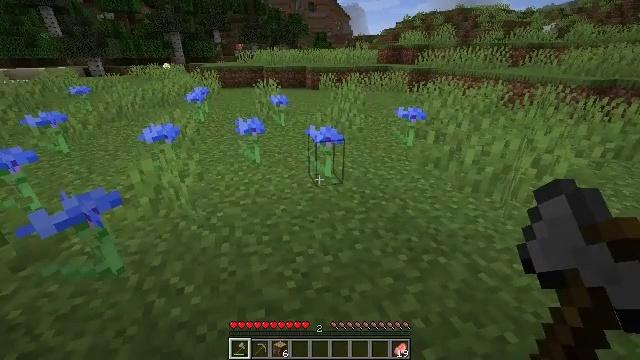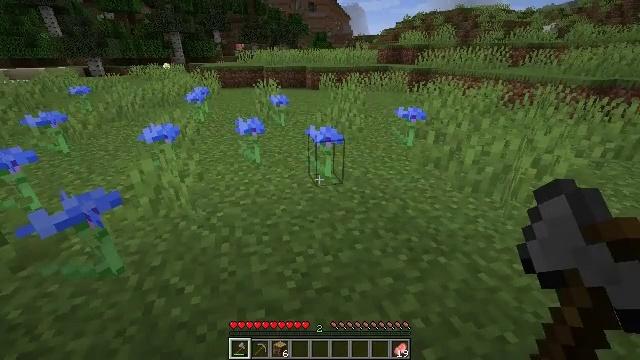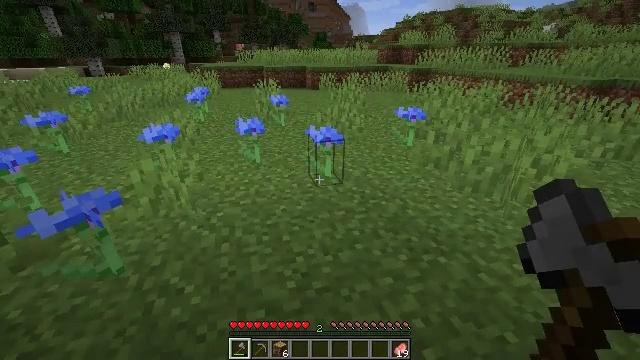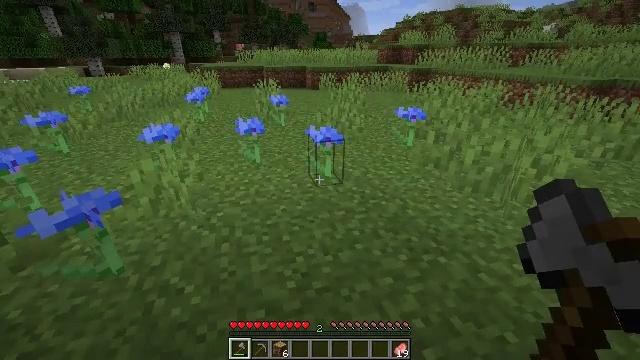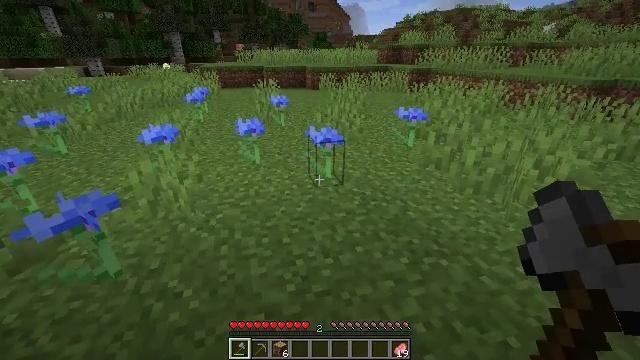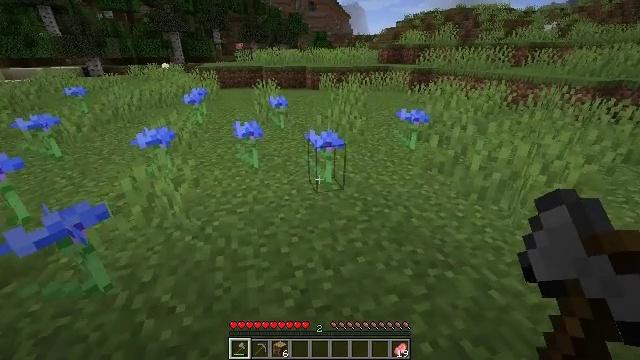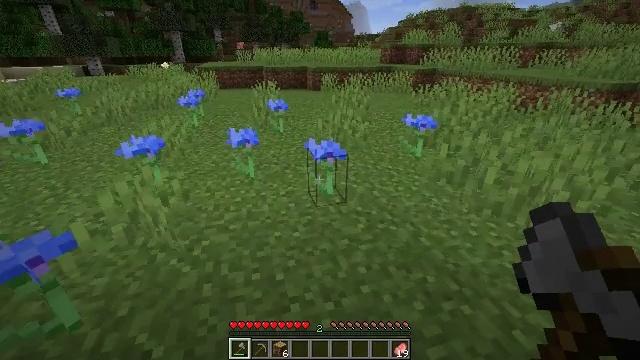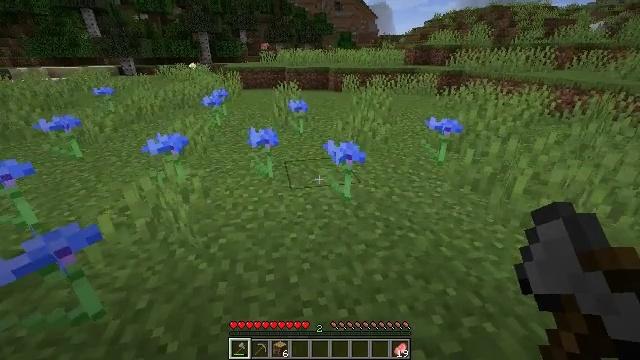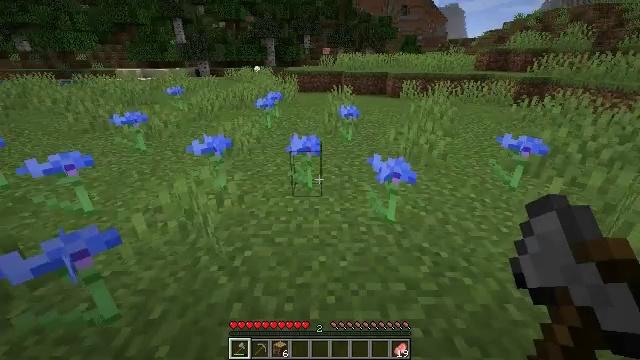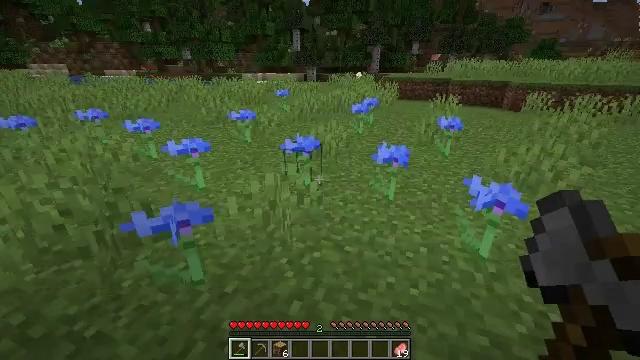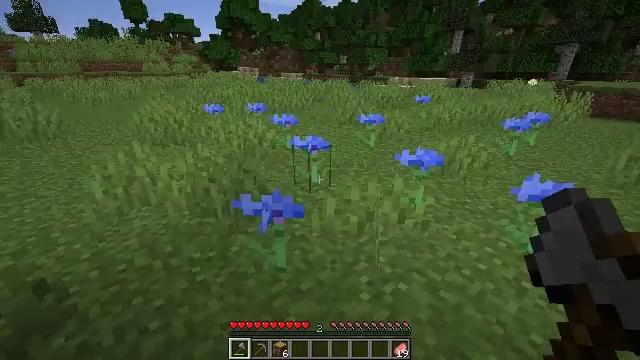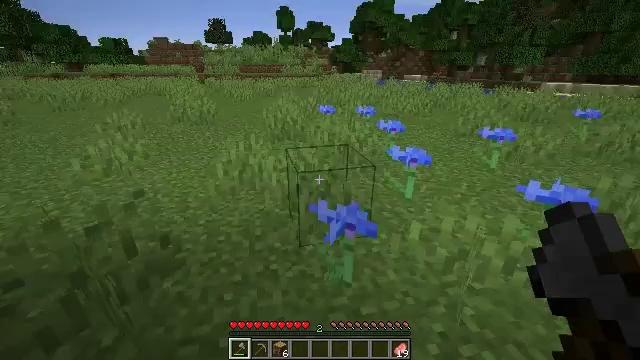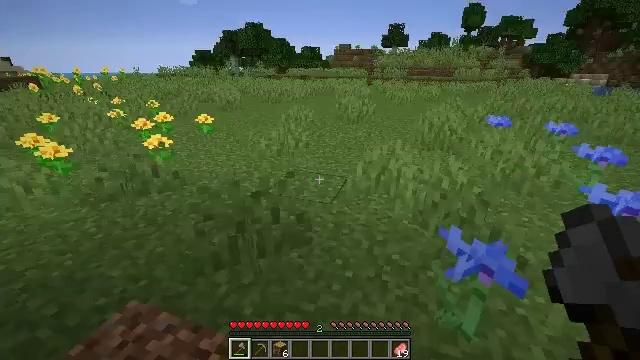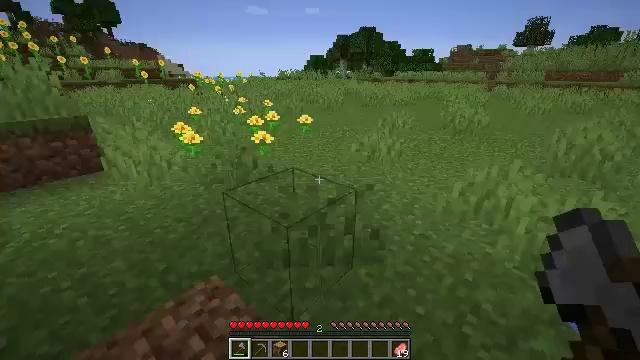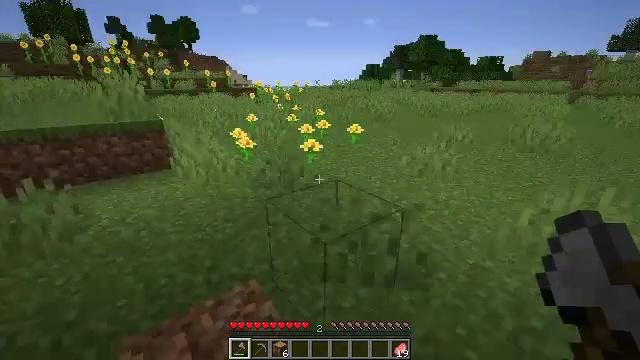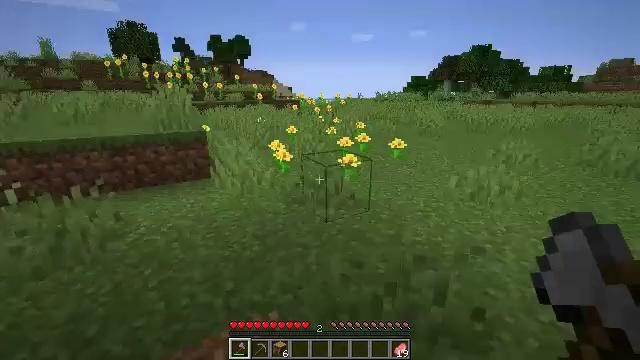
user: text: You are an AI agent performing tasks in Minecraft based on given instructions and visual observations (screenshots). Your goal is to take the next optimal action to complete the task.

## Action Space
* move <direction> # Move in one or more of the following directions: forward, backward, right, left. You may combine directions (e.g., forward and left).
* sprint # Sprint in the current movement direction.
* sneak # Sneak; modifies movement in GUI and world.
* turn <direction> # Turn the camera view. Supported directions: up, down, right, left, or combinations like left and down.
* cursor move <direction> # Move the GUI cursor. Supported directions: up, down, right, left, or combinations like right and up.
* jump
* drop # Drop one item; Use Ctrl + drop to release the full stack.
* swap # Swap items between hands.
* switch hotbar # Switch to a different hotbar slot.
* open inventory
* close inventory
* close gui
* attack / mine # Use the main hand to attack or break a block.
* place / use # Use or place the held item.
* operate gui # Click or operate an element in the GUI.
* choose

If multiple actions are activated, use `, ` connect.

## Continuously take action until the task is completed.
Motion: motion action
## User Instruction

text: Break the iron ore with a tool.
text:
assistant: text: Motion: no_op
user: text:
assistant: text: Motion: no_op
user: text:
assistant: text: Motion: no_op
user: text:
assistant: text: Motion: move forward
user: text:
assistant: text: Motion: move forward
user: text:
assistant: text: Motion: move forward
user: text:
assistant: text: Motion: move forward, turn left
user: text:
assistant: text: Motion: move forward and move right, turn left
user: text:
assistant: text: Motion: move forward and move right, turn left and up
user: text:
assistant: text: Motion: move forward and move right, turn left
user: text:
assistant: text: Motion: move forward and move right, turn left
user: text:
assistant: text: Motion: move forward, turn left
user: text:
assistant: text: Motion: move forward, turn left
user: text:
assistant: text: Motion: move forward, turn left and up
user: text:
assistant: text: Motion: move forward, turn left and up
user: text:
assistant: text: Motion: move forward
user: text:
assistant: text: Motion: move forward, sprint
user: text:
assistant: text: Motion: move forward, sprint
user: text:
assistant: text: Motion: move forward, sprint
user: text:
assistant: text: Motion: move forward, sprint, turn left
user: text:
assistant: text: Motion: move forward, sprint, turn left
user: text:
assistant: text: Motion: move forward, sprint
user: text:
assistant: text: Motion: move forward, sprint
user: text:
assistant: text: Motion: move forward, sprint, jump
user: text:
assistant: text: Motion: move forward, sprint, jump
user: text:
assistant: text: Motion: move forward, sprint, jump
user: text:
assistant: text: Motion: move forward, sprint, jump
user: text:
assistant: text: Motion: move forward, sprint, jump
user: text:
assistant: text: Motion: move forward, sprint, jump
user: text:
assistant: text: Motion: move forward, sprint, open inventory